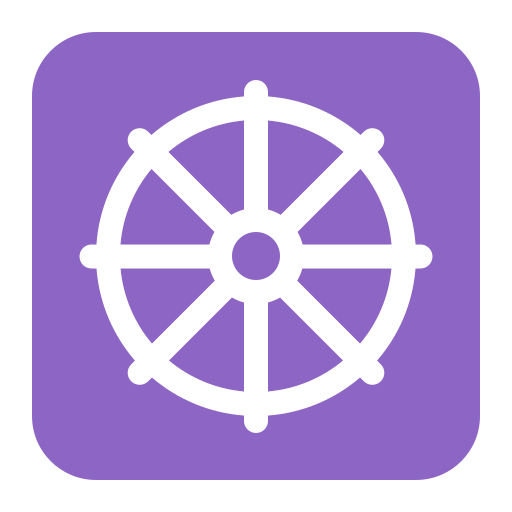
wheel of dharma flat